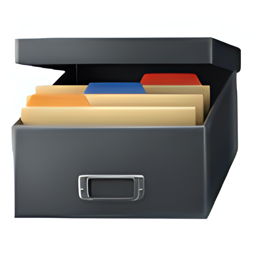
Name: card file box
Emoji: 🗃
Group: Objects
Sub-group: office